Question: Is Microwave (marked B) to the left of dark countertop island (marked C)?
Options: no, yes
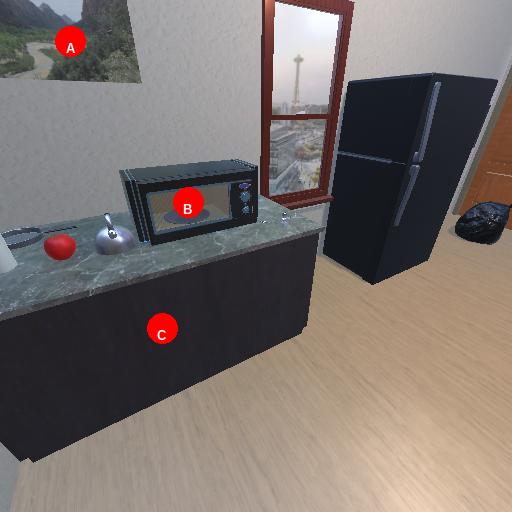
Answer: no